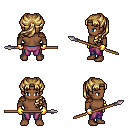
a pixel art fantasy rpg character, male body template, human, dark skin, leather shoulder armor, magenta pants, blonde princess hairstyle, gold gloves, spear, four views (front, back, left, right), 2x2 character sprite sheet, small pixel art, hard edges, no anti-aliasing